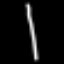
Label: pencil